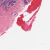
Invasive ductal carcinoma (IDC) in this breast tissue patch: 0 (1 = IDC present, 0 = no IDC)